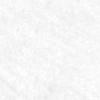
Label: no_change